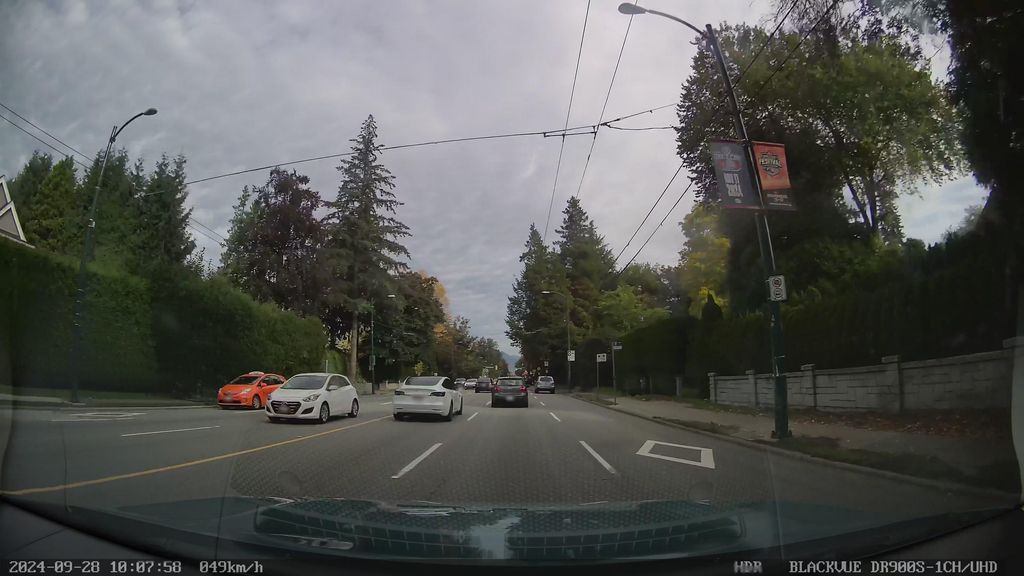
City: vancouver